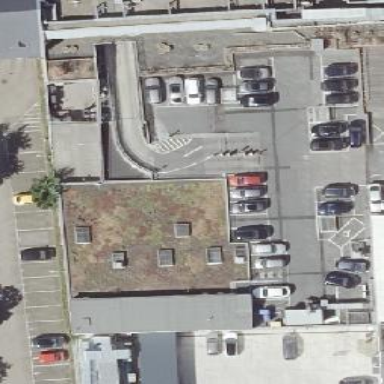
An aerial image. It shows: Rooftop parking area.